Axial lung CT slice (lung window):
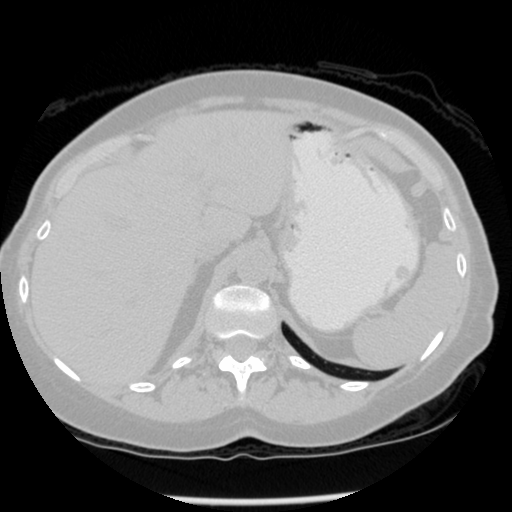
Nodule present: no